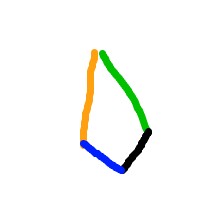
Shape: kite